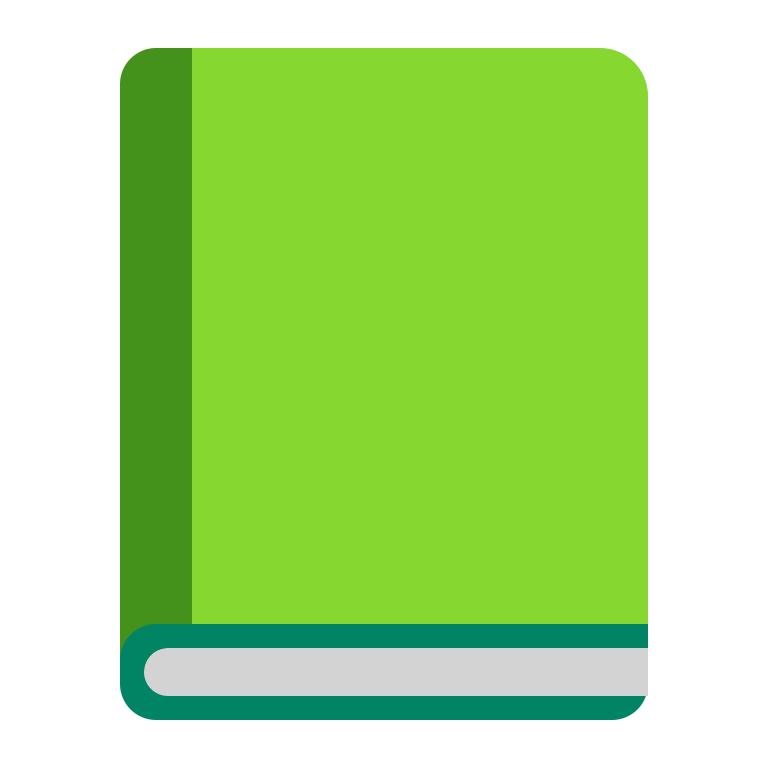
green book flat